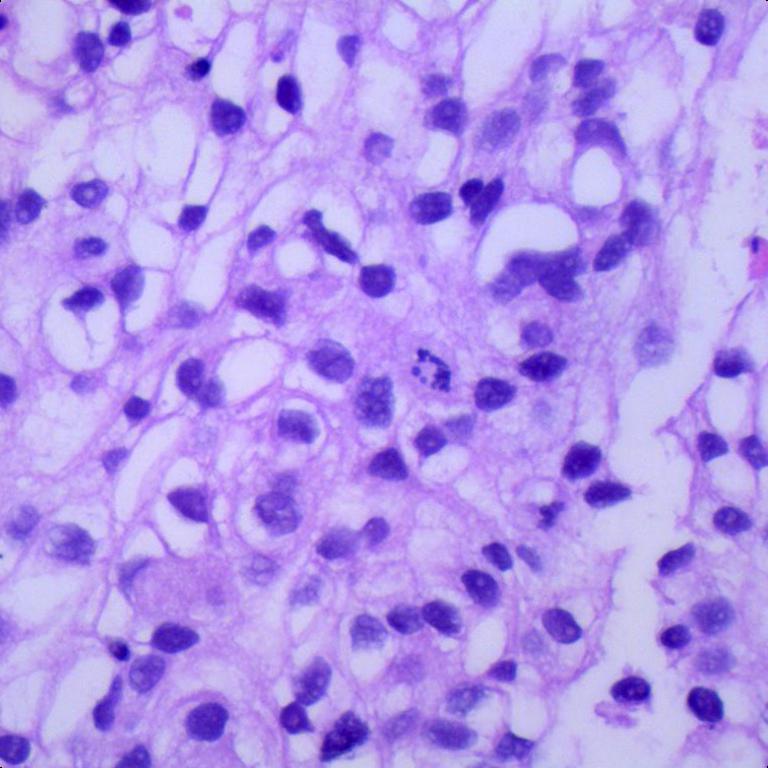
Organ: lung
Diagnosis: squamous carcinomas